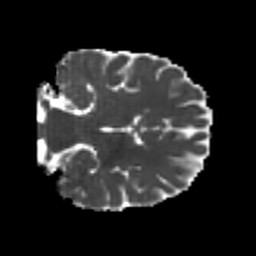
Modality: MD
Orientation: coronal
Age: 22
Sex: male
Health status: healthy
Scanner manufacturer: philips
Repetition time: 7.389 s
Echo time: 0.08599 s